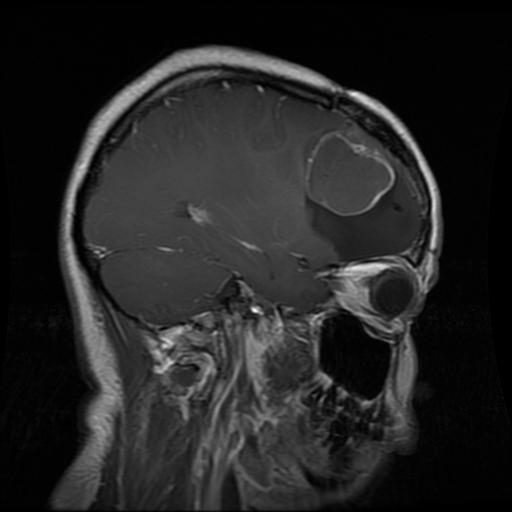
Label: glioma